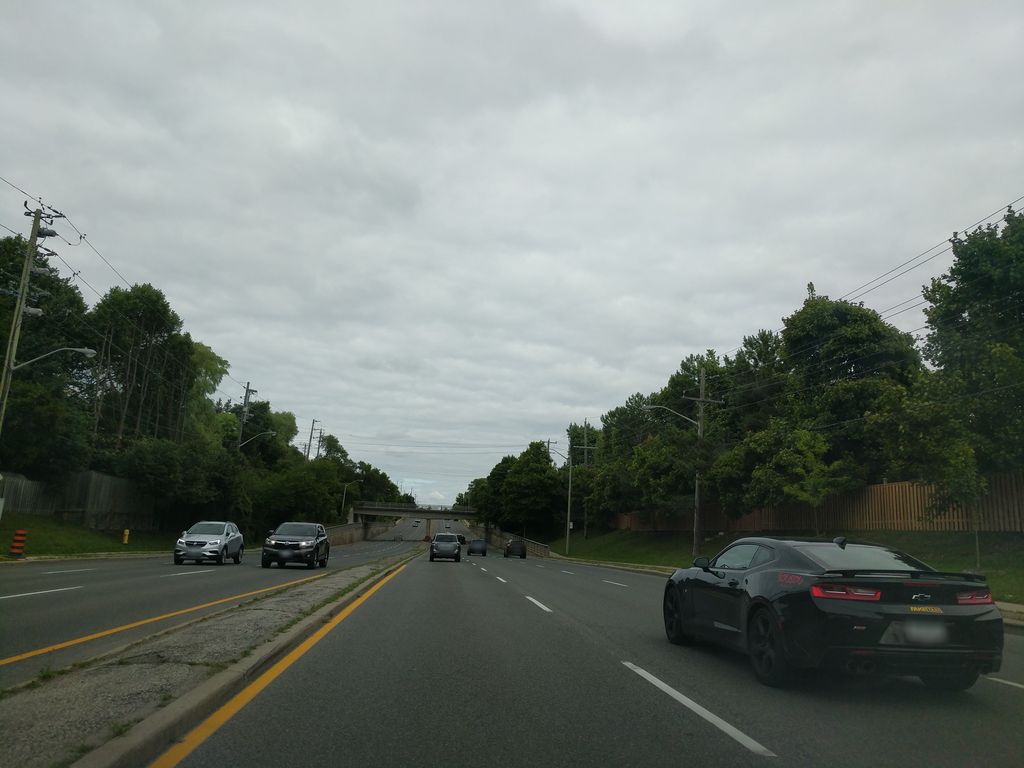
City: toronto